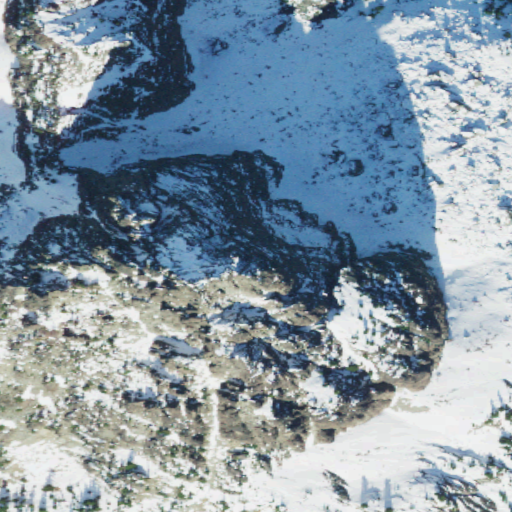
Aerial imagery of mountain in Washington named Cathedral Rock containing barren land, grassland, evergreen forest, and shrub